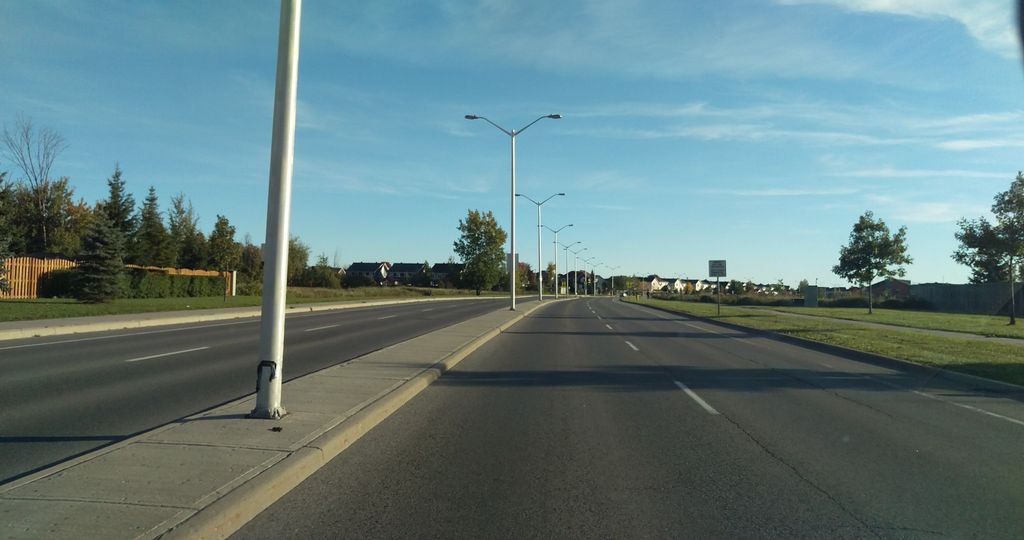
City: ottawa-gatineau